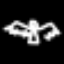
Label: angel